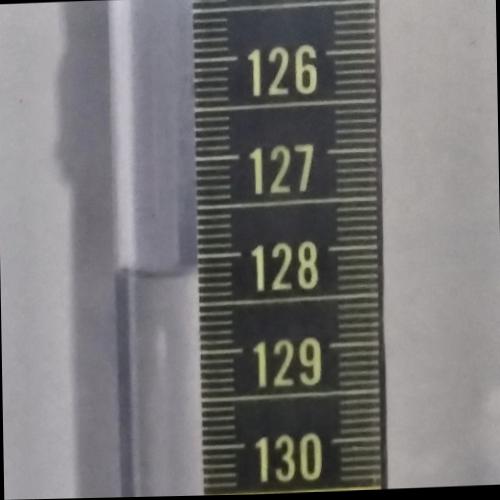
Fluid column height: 128.2 cm